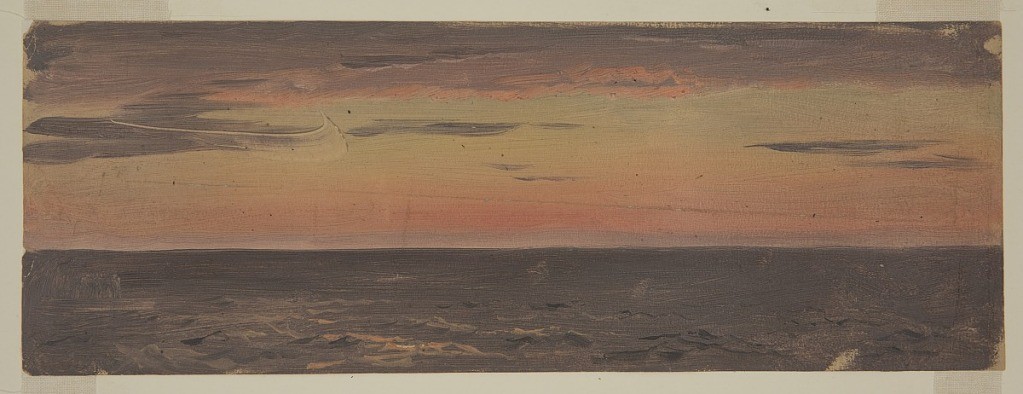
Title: Twilight at Sea, Canada
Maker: Frederic Edwin Church, American, 1826–1900
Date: June–July 1859
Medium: Oil on paperboard
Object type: drawing
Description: Seascape sketch showing a view of twilight over the ocean near Newfoundland and Labrador, Canada. The dark, purple-brown water extends from the foreground to the flat, distant horizon.The twilight sky is characterized by a rich, saturated gradient from orange-red along the horizon to yellow-green above. The edges of a long, dark cloud bank along the upper margin are lit pink by the setting sun.